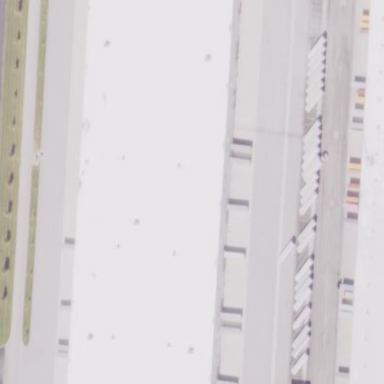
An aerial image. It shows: Warehouse building.